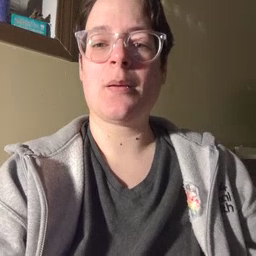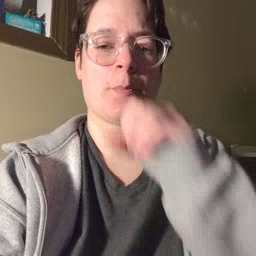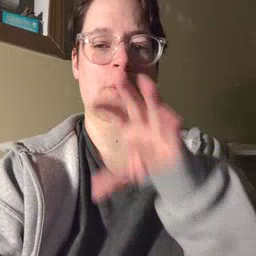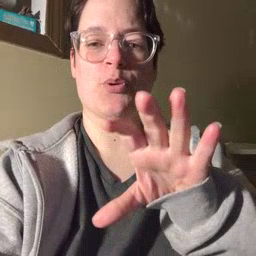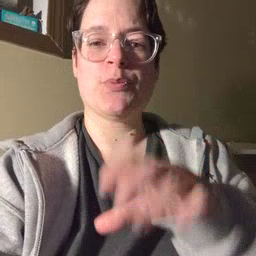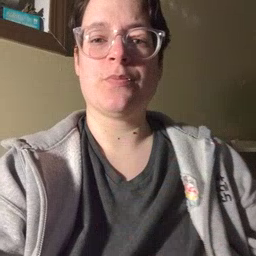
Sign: blow